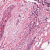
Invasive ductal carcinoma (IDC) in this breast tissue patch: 0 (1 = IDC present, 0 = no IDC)